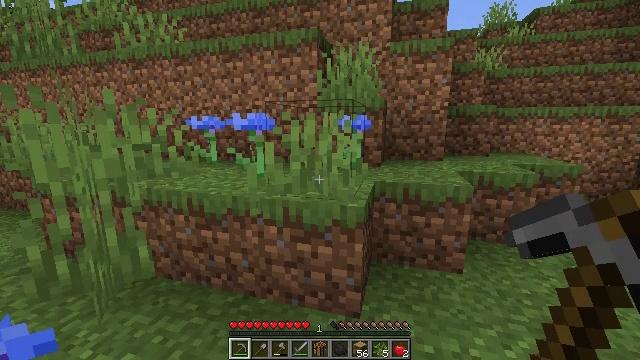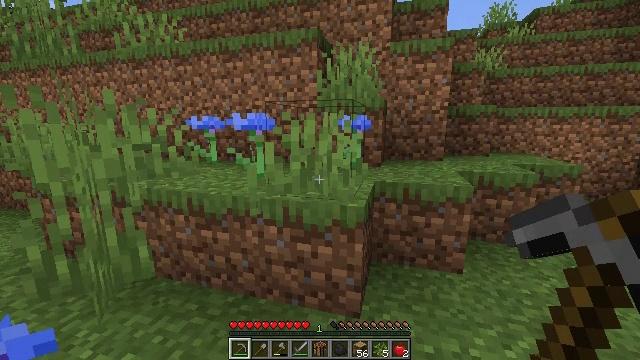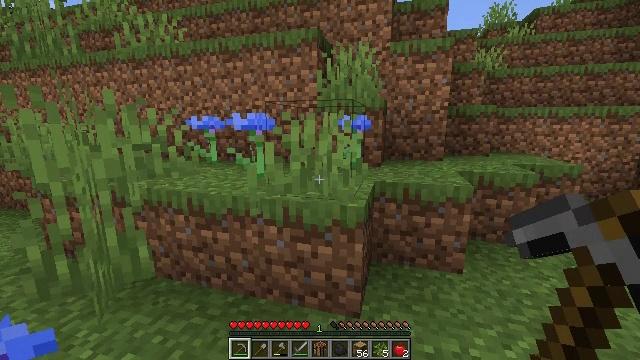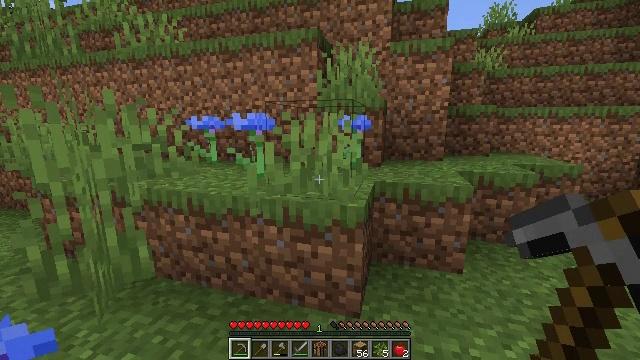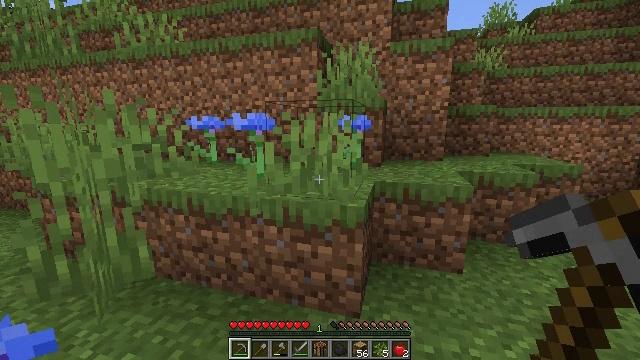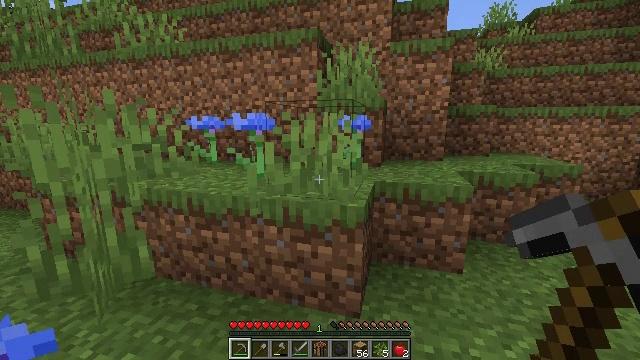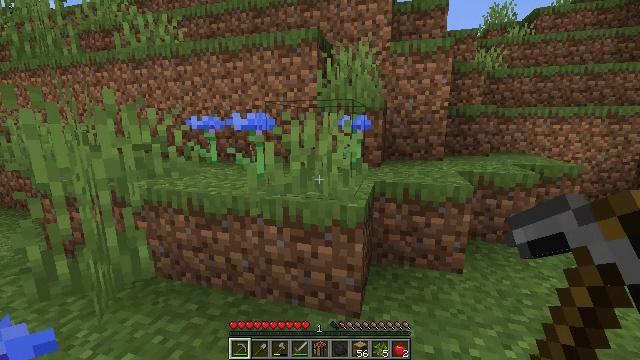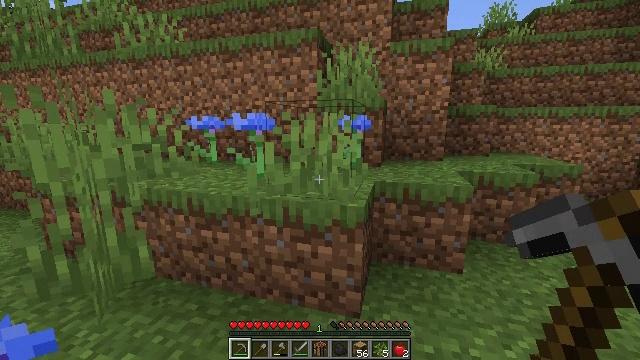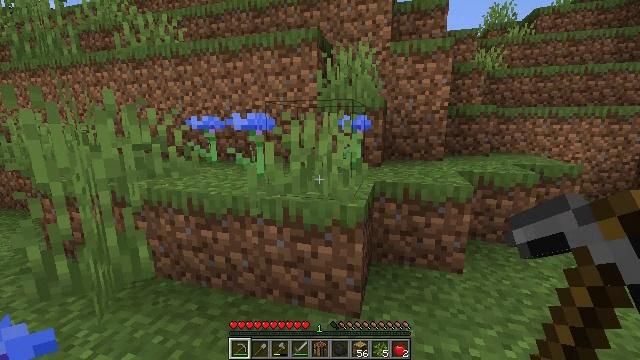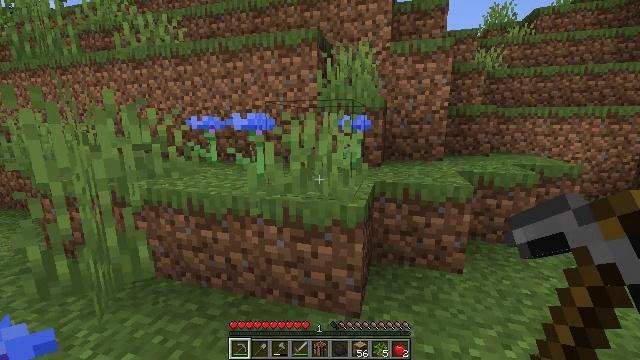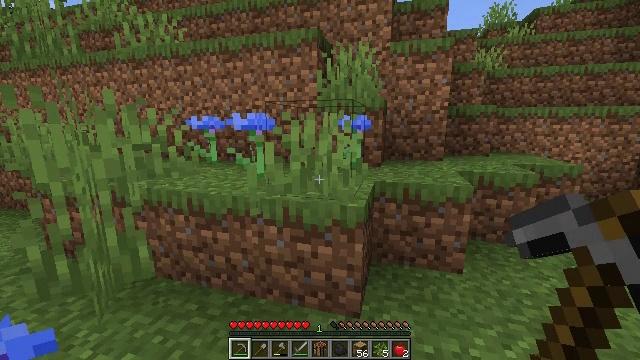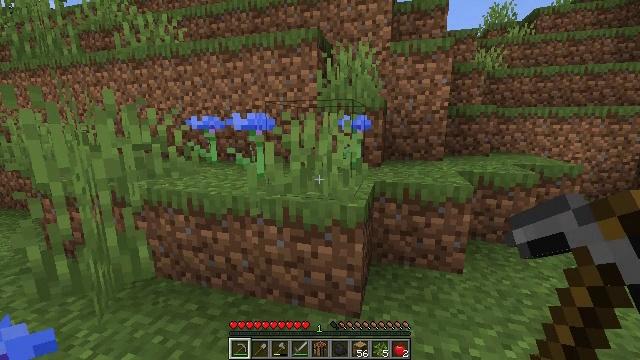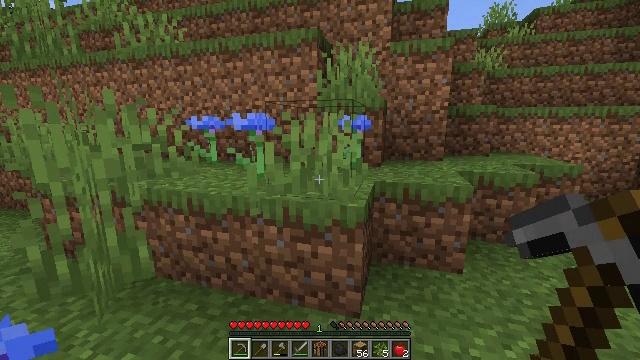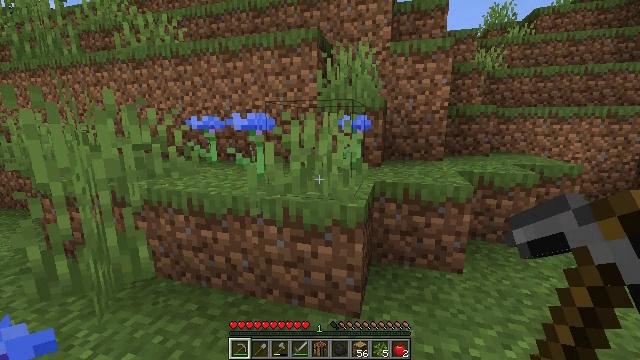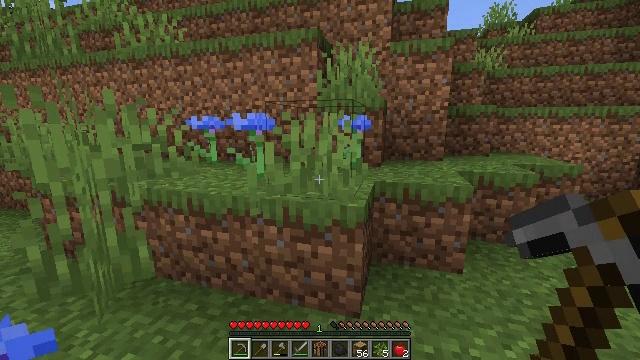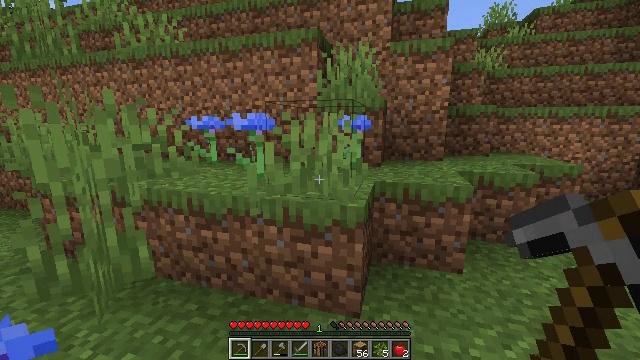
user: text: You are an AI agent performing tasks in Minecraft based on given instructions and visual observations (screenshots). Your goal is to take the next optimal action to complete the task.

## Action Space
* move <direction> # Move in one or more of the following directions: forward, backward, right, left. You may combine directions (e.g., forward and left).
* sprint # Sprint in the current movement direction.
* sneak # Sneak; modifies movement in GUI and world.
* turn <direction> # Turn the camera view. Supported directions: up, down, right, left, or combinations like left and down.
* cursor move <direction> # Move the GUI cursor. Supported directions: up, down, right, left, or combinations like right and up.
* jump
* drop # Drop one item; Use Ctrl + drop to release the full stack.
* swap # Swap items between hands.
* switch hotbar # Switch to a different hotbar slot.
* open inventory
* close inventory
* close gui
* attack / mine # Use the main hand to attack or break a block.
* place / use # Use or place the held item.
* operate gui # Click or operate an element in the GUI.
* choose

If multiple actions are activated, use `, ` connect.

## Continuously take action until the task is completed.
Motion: motion action
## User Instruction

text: Harvest hay blocks from the village.
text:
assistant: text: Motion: no_op
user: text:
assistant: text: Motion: no_op
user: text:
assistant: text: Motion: no_op
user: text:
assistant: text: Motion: no_op
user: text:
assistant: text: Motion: no_op
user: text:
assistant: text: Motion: no_op
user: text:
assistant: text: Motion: no_op
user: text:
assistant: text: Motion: no_op
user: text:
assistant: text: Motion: no_op
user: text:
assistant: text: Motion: no_op
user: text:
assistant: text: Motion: no_op
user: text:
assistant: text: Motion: no_op
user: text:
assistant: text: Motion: no_op
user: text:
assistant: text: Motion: no_op
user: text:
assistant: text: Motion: no_op
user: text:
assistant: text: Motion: no_op
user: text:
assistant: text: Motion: no_op
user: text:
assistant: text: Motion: no_op
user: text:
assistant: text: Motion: no_op
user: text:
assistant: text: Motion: no_op
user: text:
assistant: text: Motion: no_op
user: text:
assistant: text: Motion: no_op
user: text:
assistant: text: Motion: no_op
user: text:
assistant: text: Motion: no_op
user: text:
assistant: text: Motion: no_op
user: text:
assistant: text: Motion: no_op
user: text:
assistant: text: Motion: no_op
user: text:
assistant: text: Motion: no_op
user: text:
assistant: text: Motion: no_op
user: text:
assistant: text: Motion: no_op